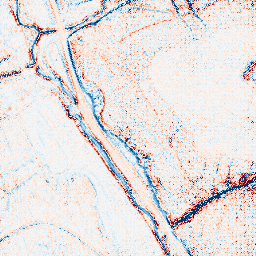
Category: edge_preserving
Decomposition family: bilateral
Decomposition parameters: d: 9
sigma_color: 150
sigma_space: 100
Upsampling method: regularized
Upsampling parameters: scale: 4
lambda_reg: 0.1
Upsampling scale: 4